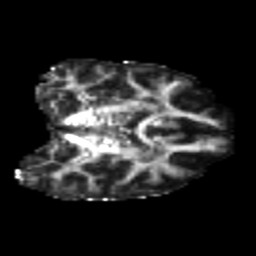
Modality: FA
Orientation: coronal
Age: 25
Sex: female
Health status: healthy
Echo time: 0.074 s